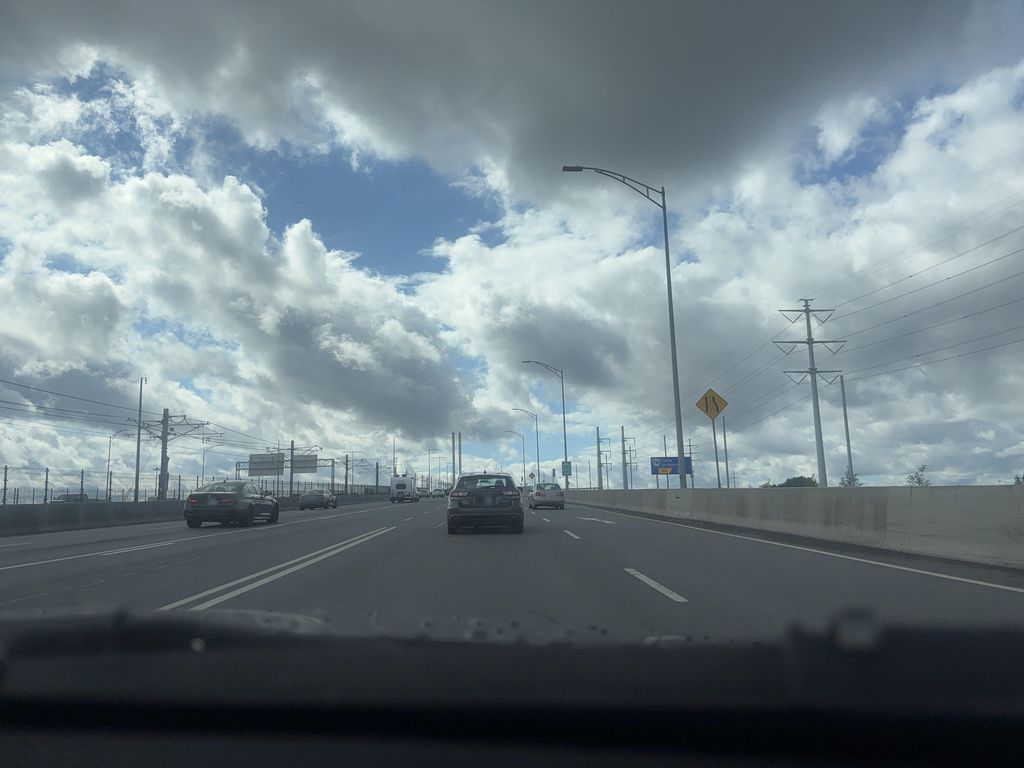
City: montreal